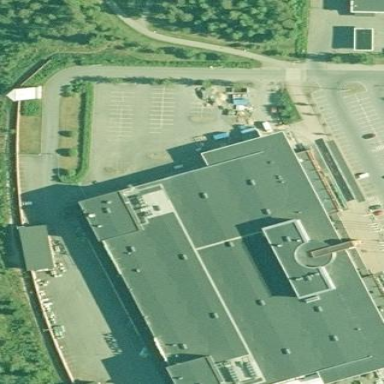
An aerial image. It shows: Retail building housing supermarket.